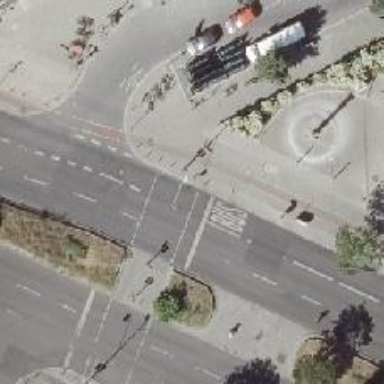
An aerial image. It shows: Cycleway.